Field crop: maize
Growth stage: 2
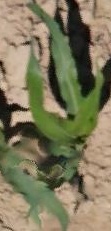
Species: maize